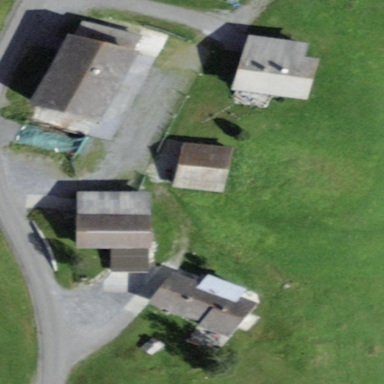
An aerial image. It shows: Farmyard area.